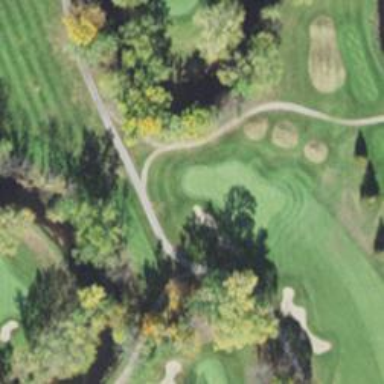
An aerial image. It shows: Path for both roads and golfers.